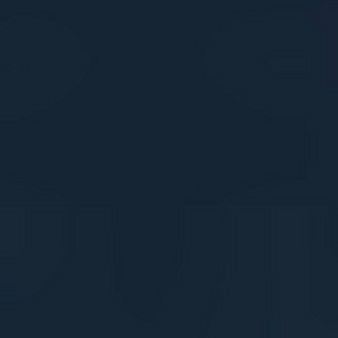
Label: other